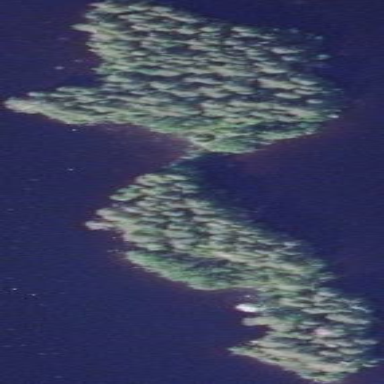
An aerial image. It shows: Islet.